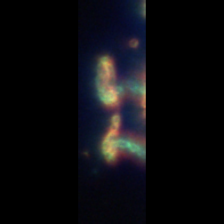
Taxon: Diatom_aggregate
Group: Diatoms